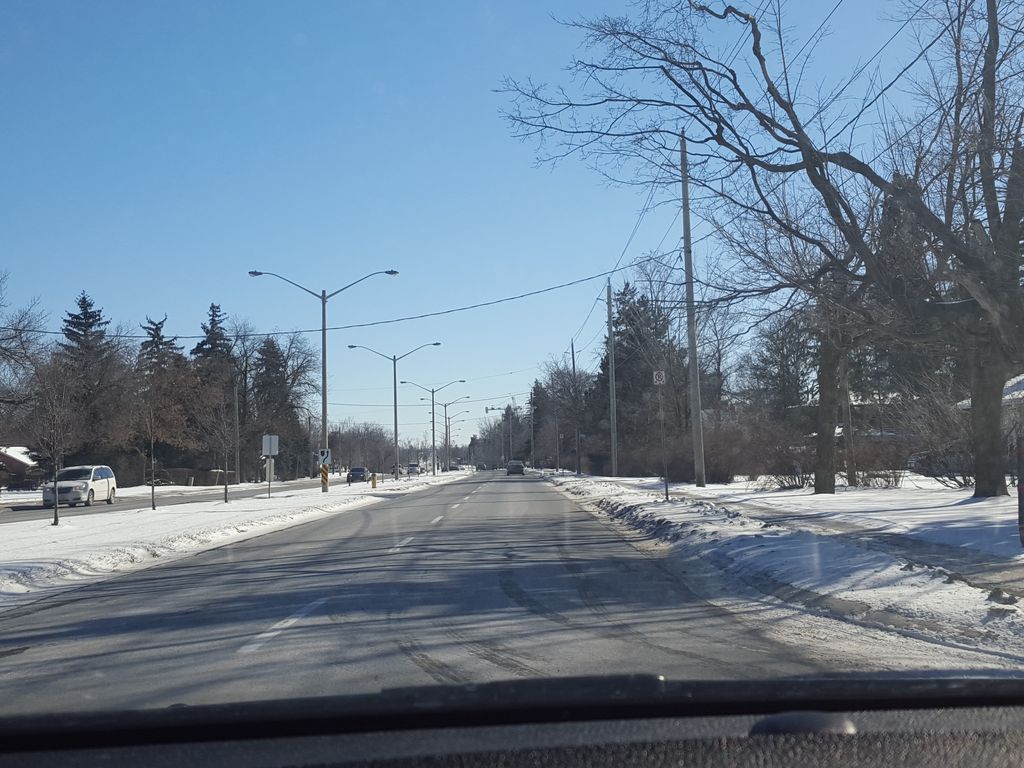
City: kitchener-waterloo